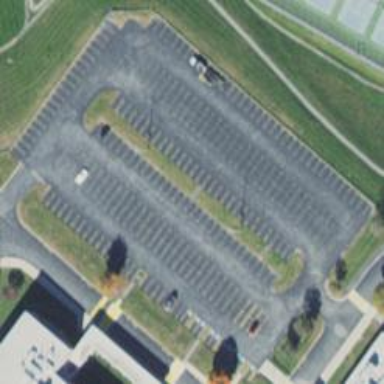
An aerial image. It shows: Parking area with surface.